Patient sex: M
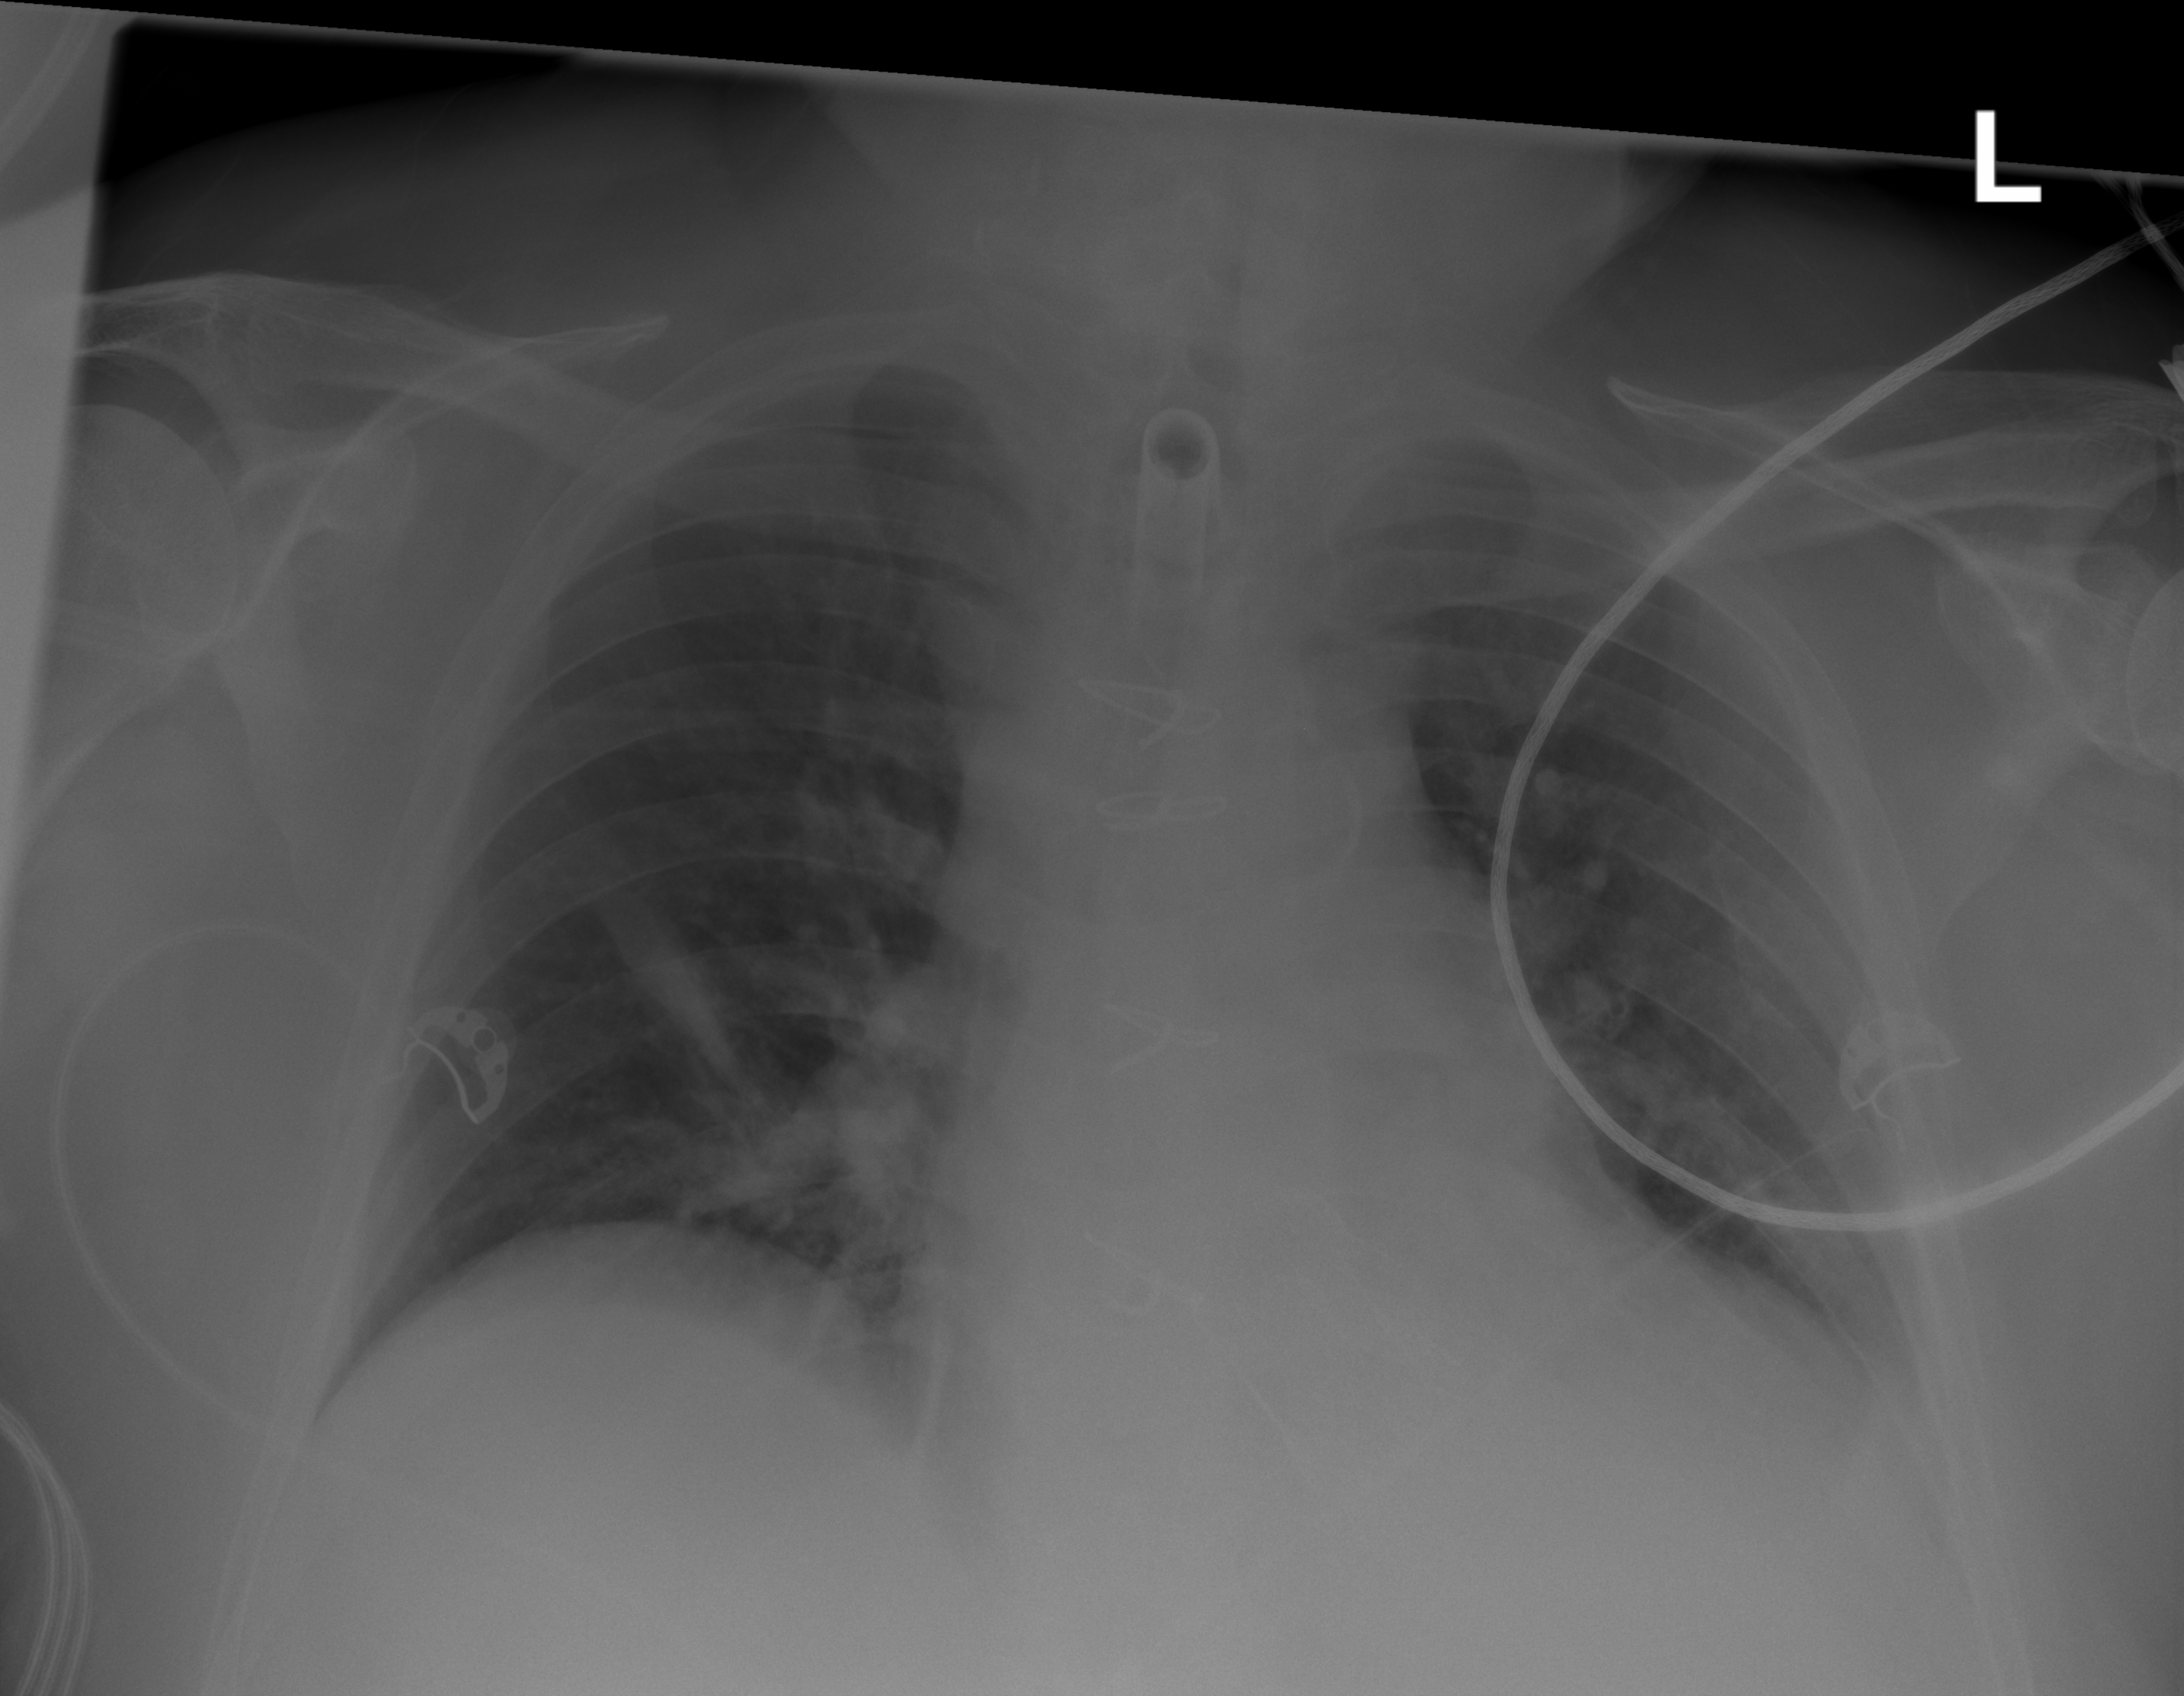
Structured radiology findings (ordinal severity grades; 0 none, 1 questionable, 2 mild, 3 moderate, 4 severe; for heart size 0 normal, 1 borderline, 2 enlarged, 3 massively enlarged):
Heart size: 0
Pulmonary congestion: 1
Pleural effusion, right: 0
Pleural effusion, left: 1
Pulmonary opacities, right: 0
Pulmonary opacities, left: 0
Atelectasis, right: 2
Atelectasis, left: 1